Question: I am trying to access random elements from an array, but the Random generator that I am using keeps on giving me numbers in order like so:

The numbers will always come out sequenced, never completely random (ie. the next number is always greater until the max is reached, then starts from low numbers again). This can be incremental or decremental as well.
I am using a seeded Random object and Random.Next(-100, 100).
This is not the same as the behaviour demonstrated on the <URL>
All I can think of is that the version of .Net packaged with Unity does not have the most recent Random? Any solutions to this confusion?
'''
//Example
//Seed and ods set before the Awake method is called
public int seed;
public GameObject[] pathPartOds;
Random random;
GameObject[] path;
void Awake ()
{
random = new Random (seed);
}
void CreatePath (int length)
{
path = new GameObject[length];
for (int i = 0; i < length; i++)
path[i] = pathPartOds[random.Next (0, pathPartOds.length)];
}
'''
Have used multiple seeds and they all give the same result, and I have been creating seeds using a random int
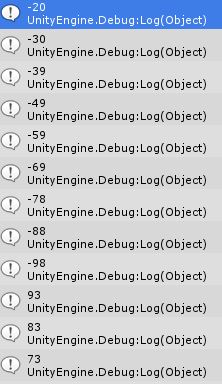
Answer: You need to create an instance of 'Random' exactly and pass that as a parameter into your function that draws a random number.
Else you'll ruin the generator's statistical properties due to it being seeded in a (i.e. non-random) way. That explains the piecewise monotonicity of your output.